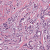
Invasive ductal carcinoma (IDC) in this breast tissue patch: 1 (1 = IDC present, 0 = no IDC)